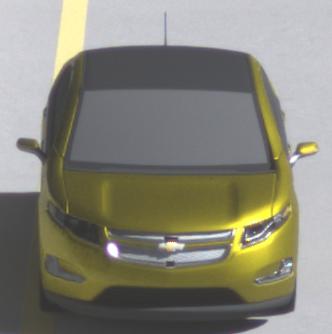
Make: Chevrolet
Model: Volt
Detailed model: Volt
Model produced from: 2011/11
Model produced until: 2014/08
Doors: 5
Color: yellow
Road condition: dry road
Daytime: midday
Contrast: high contrast